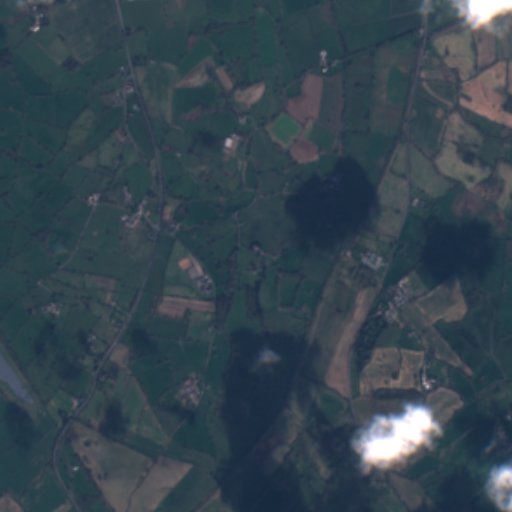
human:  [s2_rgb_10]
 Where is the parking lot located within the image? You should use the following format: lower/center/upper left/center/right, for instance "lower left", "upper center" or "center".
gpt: The parking lot is located in the center left of the image.
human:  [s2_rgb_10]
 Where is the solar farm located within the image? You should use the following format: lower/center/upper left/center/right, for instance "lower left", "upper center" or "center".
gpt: The solar farm is located in the lower left of the image.
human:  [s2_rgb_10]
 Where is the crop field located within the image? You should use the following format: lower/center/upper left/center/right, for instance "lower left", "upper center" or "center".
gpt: There is no crop field in the image.